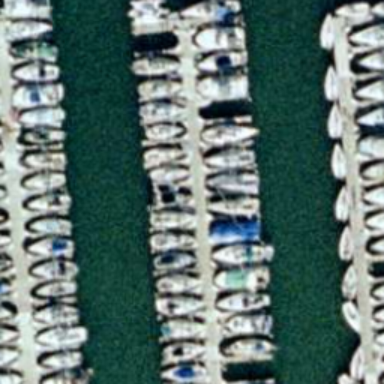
Lots of boats docked in lines at the harbor .